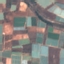
Land use / land cover: PermanentCrop